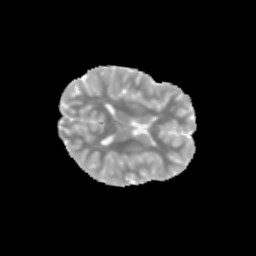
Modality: MD
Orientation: axial
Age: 10
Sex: female
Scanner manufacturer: siemens
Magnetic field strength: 3 T
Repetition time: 3.8 s
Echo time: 0.07 s